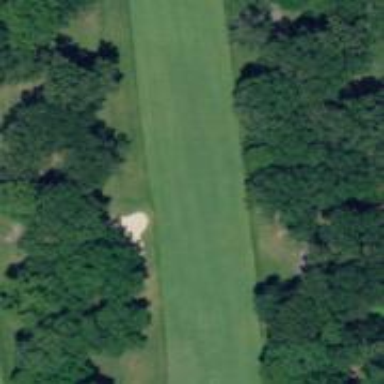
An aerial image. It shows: Golf hole.